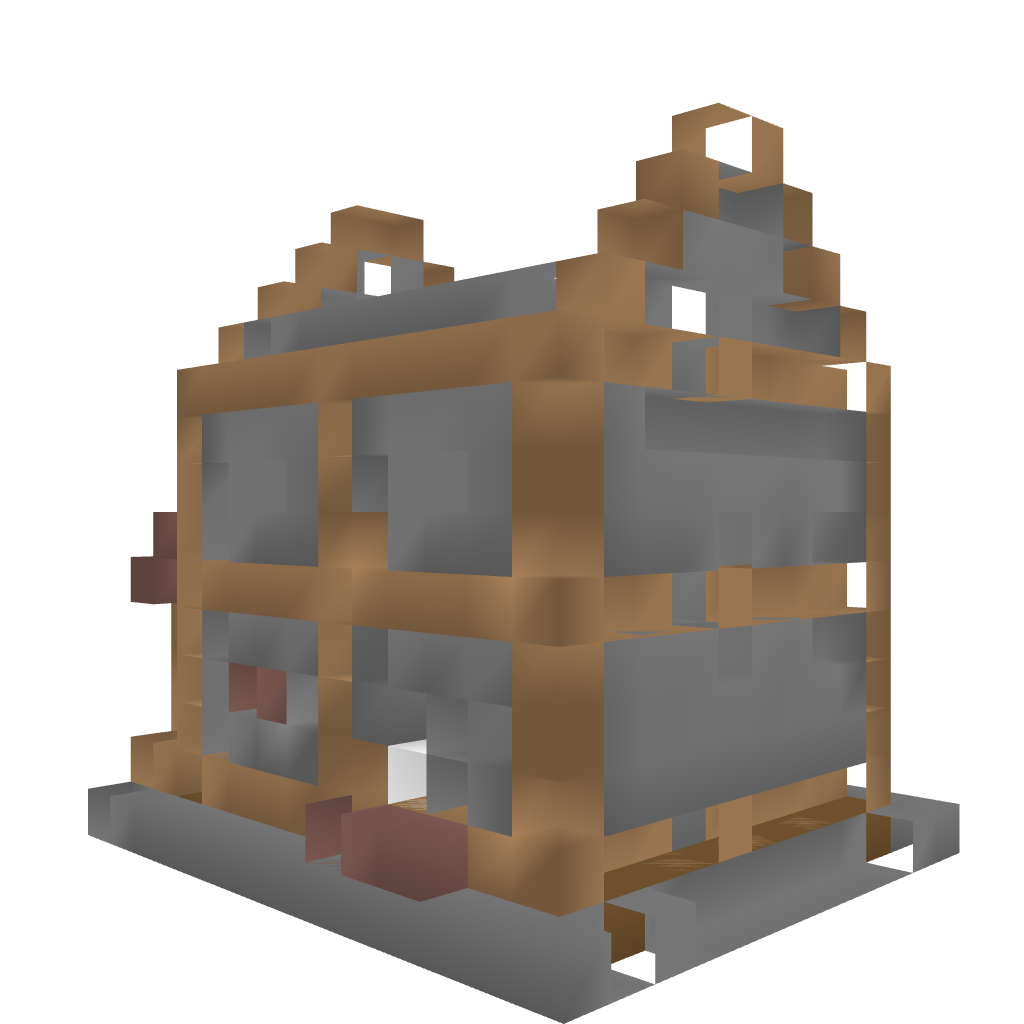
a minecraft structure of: Depository (Bank) bad low quality